Question: I have a dialog like this:
'''
GtkWidget *dialog = gtk_dialog_new_with_buttons("Spell Checking", NULL, 0,
GTK_STOCK_OK,
GTK_RESPONSE_ACCEPT,
GTK_STOCK_ADD,
GTK_RESPONSE_APPLY,
GTK_STOCK_CANCEL,
GTK_RESPONSE_REJECT,
NULL);
'''
After adding all the other necessary elements it'll look like this:

What I want to do is to disable the 'OK' button if the list of correct words is empty.
Of course, there are workarounds like creating a dialog:
- 'OK'-
Nevertheless,
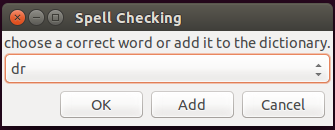
Answer: GTK Widgets usually have a property 'Sensitive', when it's set to false, the widget grayed out, i.e. an user couldn't interact with it. There's <URL>
'''
void
gtk_widget_set_sensitive (GtkWidget *widget,
gboolean sensitive);
'''
Also you could try to set it directly, like 'myButton->Sensitive = false'.